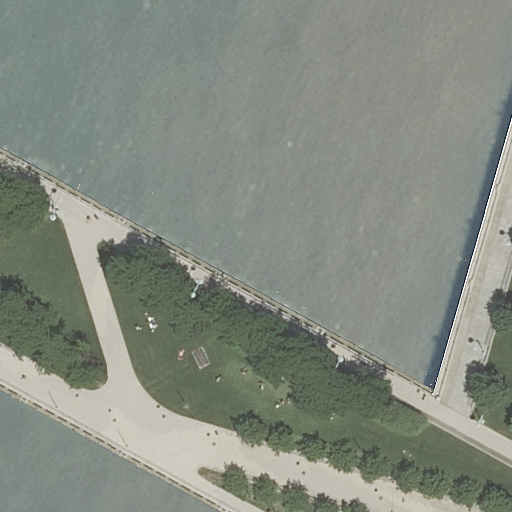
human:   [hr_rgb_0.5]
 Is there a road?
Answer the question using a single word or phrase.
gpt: yes

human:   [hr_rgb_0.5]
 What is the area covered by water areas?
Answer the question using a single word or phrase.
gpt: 6072m2

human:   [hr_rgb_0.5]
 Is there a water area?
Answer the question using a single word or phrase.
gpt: yes

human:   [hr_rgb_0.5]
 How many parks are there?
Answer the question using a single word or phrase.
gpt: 1

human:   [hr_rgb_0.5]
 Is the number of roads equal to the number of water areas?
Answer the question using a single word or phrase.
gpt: no

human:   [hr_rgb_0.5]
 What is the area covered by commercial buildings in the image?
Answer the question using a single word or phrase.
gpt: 0m2

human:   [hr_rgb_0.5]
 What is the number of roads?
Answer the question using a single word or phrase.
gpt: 3

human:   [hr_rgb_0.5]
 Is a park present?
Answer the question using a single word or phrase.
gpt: yes

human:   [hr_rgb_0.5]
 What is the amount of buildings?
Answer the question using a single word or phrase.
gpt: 0

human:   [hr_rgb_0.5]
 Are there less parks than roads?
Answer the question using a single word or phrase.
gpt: yes

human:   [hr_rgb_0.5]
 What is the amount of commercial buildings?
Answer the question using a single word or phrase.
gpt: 0

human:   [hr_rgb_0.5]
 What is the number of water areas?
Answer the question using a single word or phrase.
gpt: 1

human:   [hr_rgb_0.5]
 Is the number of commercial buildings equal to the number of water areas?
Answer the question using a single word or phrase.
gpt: no

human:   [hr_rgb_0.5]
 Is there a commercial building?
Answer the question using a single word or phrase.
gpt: no

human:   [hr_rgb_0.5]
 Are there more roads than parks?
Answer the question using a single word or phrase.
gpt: yes

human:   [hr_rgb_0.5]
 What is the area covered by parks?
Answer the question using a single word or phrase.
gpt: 101m2

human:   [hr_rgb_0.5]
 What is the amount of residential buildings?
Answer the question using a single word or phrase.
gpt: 0

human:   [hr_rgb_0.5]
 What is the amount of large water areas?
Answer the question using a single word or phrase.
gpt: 1

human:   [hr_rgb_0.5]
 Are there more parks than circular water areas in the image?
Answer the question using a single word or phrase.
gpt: yes

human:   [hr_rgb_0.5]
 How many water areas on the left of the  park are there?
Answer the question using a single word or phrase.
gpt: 1

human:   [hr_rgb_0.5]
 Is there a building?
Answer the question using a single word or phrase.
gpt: no

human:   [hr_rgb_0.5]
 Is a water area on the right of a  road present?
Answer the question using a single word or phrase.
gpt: no

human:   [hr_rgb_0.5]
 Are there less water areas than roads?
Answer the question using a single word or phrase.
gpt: yes

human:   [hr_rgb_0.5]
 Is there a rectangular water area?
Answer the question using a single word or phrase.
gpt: no

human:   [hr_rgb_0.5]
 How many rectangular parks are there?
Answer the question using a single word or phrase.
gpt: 1

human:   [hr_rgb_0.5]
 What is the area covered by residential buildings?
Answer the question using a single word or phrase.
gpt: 0m2

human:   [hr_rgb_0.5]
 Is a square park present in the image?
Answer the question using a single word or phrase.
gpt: no

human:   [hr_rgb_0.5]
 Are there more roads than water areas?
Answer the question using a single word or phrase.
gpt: yes

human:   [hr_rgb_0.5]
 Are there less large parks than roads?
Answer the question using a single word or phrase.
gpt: yes

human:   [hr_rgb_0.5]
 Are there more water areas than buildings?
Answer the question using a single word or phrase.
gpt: yes

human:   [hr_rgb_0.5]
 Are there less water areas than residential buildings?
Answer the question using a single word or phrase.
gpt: no

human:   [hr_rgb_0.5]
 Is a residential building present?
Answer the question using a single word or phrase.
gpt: no

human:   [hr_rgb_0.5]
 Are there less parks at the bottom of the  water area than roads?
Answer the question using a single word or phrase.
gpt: yes

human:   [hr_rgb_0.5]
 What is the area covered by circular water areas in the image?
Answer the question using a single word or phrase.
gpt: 0m2

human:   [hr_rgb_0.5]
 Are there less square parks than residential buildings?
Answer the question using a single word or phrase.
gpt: no

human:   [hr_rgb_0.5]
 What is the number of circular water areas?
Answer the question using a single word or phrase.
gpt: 0

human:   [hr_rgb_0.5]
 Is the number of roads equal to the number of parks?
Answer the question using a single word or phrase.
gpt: no

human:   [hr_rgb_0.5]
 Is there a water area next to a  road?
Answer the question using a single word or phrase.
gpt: yes

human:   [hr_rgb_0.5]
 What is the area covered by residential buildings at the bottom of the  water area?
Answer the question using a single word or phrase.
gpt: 0m2

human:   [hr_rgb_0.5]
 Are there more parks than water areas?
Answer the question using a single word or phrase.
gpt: no

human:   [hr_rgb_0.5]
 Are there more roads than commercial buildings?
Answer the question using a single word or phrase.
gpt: yes

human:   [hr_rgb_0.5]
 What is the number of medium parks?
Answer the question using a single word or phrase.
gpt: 1

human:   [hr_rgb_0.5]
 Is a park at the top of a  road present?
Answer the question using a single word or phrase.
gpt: yes

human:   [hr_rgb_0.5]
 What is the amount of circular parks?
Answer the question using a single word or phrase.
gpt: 0

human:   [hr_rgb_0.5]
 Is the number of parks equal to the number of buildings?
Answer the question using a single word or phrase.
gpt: no

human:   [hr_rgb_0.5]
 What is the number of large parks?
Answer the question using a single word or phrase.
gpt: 0

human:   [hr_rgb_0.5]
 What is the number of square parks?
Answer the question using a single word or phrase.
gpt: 0

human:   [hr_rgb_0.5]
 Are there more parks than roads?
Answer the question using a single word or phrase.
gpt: no

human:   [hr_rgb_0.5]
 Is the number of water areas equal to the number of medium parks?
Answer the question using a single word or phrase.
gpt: yes

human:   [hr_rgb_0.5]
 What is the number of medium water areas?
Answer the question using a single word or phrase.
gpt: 0

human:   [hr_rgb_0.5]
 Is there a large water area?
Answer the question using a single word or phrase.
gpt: yes

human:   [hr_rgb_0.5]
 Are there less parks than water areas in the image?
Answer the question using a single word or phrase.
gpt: no

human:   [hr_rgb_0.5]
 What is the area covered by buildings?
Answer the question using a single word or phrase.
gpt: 0m2

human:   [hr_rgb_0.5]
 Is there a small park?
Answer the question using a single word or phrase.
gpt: no

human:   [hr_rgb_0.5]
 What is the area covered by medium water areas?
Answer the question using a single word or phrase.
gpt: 0m2

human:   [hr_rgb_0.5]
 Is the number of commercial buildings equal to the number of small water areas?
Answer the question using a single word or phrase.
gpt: yes

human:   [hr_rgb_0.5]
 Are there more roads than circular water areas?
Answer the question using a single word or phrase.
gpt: yes

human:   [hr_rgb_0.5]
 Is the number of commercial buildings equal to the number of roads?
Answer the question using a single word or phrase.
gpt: no

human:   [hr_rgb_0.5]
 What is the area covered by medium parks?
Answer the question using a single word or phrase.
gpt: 101m2

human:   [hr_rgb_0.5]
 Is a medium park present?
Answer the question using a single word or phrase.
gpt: yes

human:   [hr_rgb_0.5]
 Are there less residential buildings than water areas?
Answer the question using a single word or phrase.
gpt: yes

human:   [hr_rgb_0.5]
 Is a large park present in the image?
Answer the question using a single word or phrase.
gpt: no

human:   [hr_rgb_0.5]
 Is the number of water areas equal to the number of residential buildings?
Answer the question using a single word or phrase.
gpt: no

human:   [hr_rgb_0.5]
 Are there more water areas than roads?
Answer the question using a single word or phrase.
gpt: no